Interaction volume radius: 5 \u00c5
Interaction volume height: 15 \u00c5
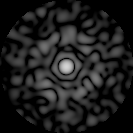
Disorder parameter: 0.8513